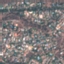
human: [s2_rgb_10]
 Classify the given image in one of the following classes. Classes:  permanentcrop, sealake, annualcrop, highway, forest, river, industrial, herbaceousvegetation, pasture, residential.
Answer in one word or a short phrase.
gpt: Residential